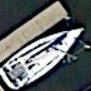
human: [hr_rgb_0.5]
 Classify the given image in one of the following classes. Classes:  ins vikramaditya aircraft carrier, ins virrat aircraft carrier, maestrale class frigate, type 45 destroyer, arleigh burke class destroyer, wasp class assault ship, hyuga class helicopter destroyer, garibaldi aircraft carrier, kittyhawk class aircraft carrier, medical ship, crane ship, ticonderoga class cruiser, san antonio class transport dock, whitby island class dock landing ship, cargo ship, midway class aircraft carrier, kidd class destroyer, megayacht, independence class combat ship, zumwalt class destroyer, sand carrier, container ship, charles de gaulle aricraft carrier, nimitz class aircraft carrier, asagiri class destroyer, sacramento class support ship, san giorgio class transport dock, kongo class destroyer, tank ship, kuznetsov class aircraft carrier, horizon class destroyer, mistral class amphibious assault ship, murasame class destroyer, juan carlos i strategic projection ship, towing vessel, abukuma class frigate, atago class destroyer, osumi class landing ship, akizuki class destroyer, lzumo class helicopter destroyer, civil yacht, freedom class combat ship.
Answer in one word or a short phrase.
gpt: Civil yacht